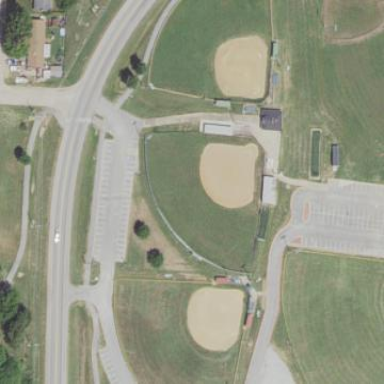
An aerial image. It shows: Softball pitch for leisure land activities.